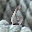
Label: 6